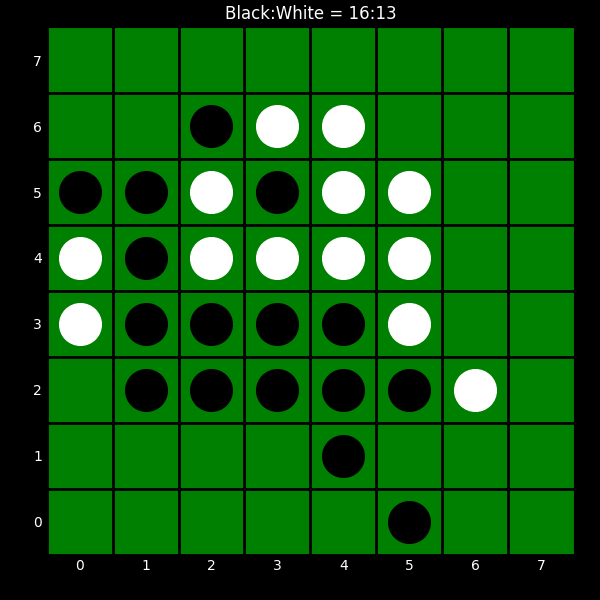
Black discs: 16
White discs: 13